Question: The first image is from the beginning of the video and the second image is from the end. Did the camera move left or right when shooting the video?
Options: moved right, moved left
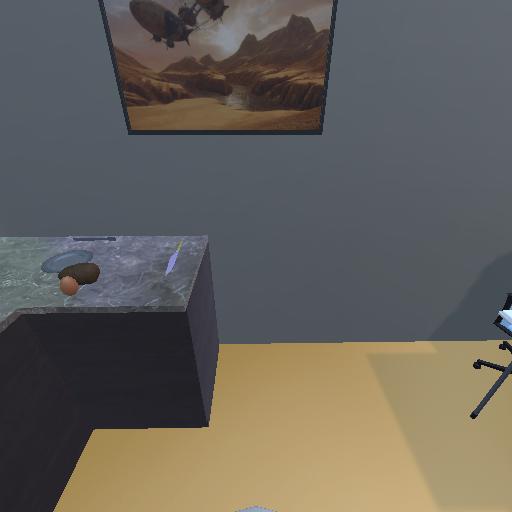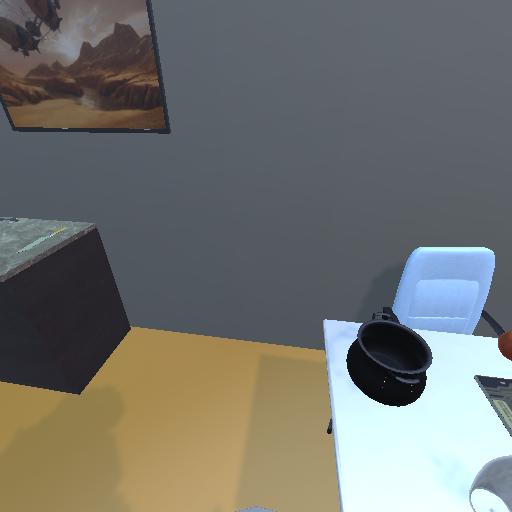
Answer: moved right